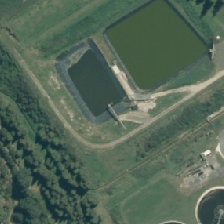
Land cover: lake_pond